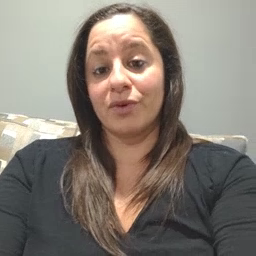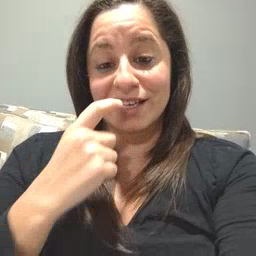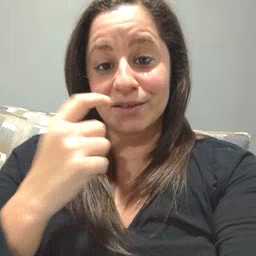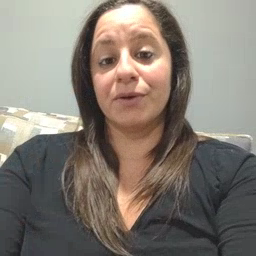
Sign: tooth